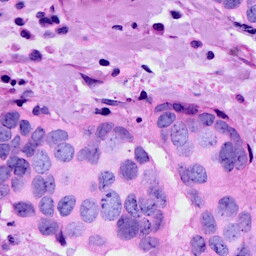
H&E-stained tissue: Breast